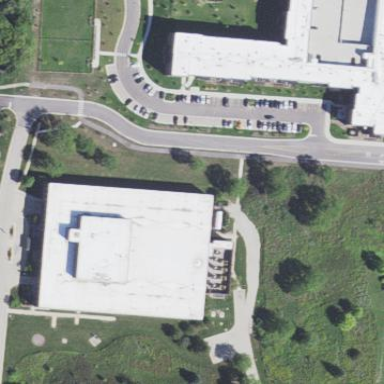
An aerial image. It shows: Building.